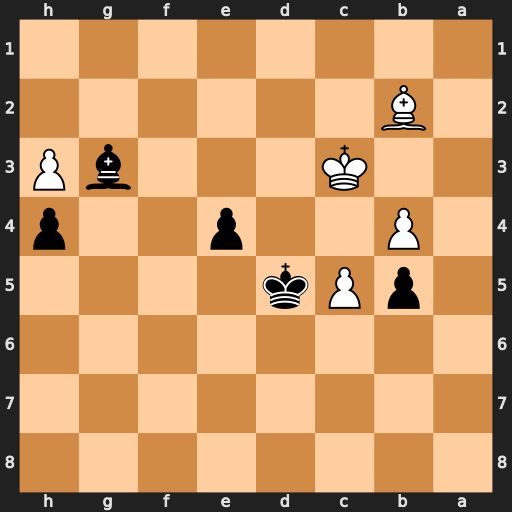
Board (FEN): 8/8/8/1pPk4/1P2p2p/2K3bP/1B6/8
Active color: b
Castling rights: -
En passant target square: -
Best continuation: Be1+ Kb3 e3 Kc2 Ke4